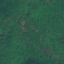
Land use / land cover class: Forest